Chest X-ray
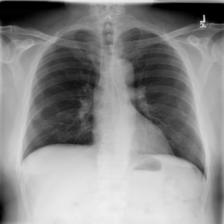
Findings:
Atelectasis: negative
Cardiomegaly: negative
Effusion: negative
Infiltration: negative
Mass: negative
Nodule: negative
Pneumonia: negative
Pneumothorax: negative
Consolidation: negative
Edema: negative
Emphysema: negative
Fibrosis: negative
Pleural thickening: negative
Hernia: negative